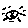
Label: sun